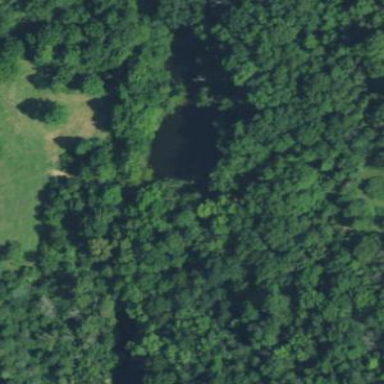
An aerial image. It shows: Serene pond surrounded by nature.